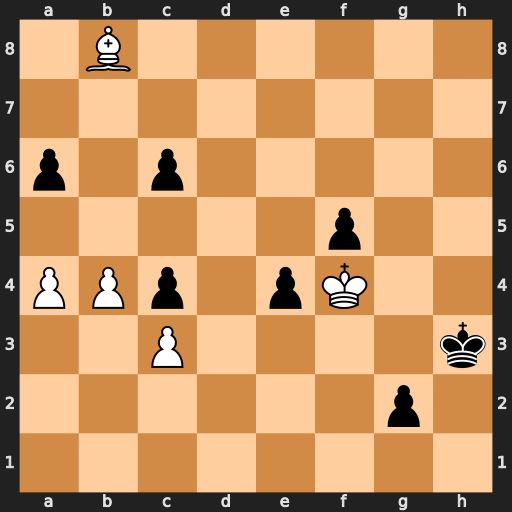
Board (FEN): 1B6/8/p1p5/5p2/PPp1pK2/2P4k/6p1/8
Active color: w
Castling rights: -
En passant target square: -
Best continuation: Ba7 Kh2 Kxf5 e3 Bxe3 g1=R Bxg1+